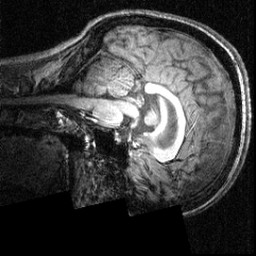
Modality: T1w
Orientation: sagittal
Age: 16
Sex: female
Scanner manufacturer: siemens
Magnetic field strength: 3.951 T
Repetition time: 1.5 s
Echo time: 0.00335 s